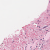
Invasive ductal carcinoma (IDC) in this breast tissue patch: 0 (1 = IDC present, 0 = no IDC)